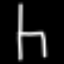
Label: chair